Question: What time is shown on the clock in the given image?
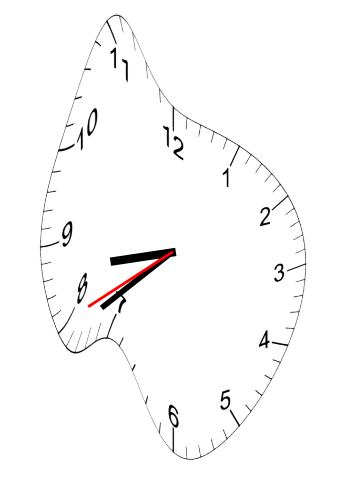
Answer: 08:38:40